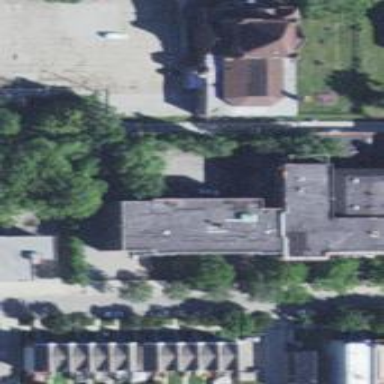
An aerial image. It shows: School building.